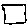
Label: square